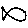
Label: fish